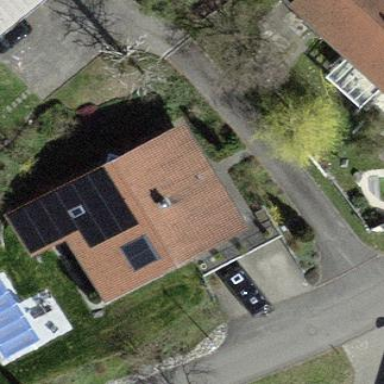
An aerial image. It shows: Building with tiled roof.